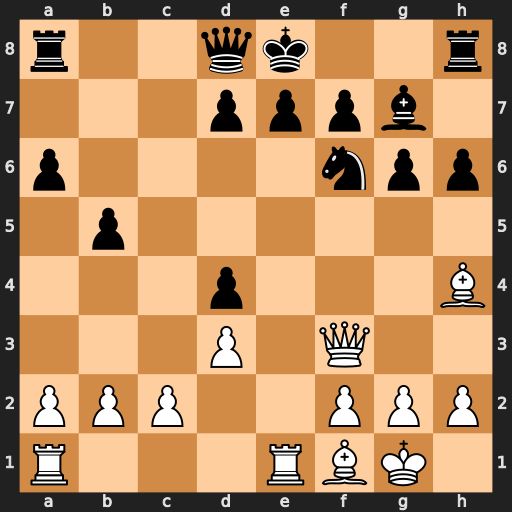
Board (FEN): r2qk2r/3pppb1/p4npp/1p6/3p3B/3P1Q2/PPP2PPP/R3RBK1
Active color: w
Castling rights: kq
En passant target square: -
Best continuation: Bxf6 Bxf6 Qxf6